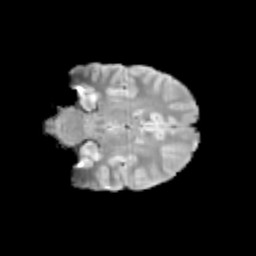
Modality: T2w
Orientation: coronal
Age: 13
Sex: male
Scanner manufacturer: siemens
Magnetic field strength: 3 T
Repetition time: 3.8 s
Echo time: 0.07 s